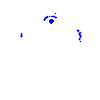
Particle: kaon